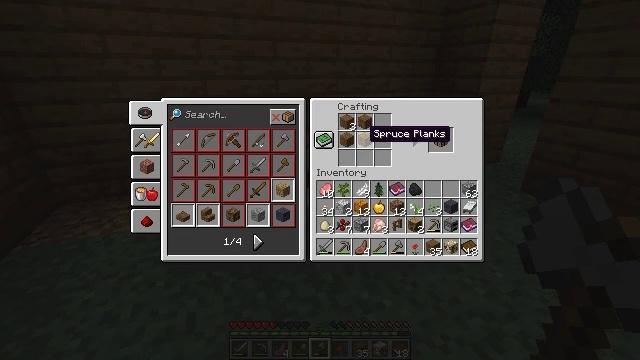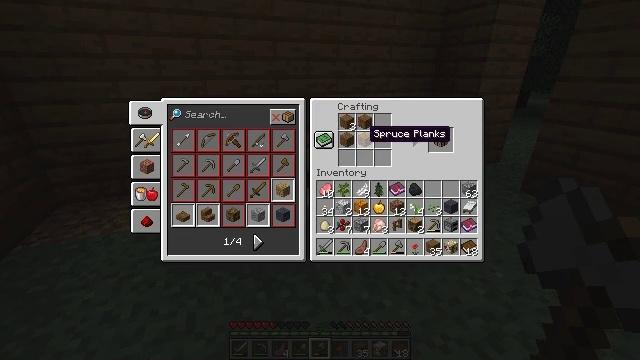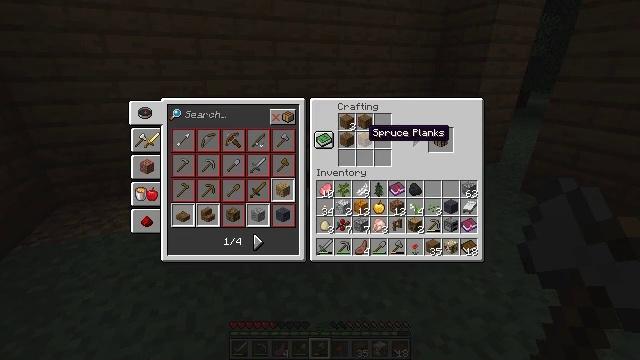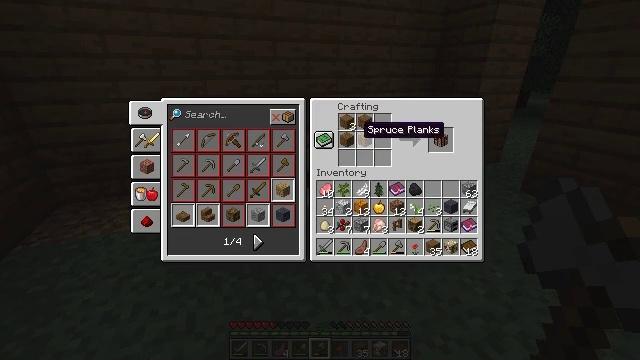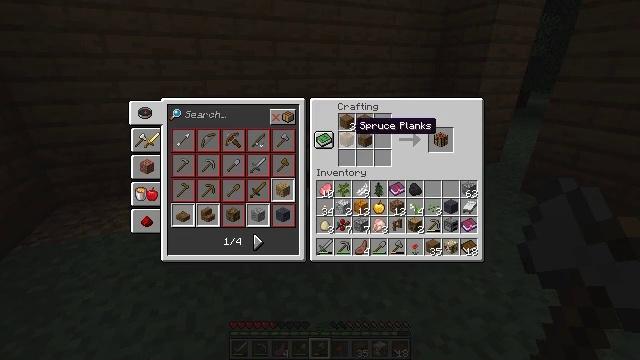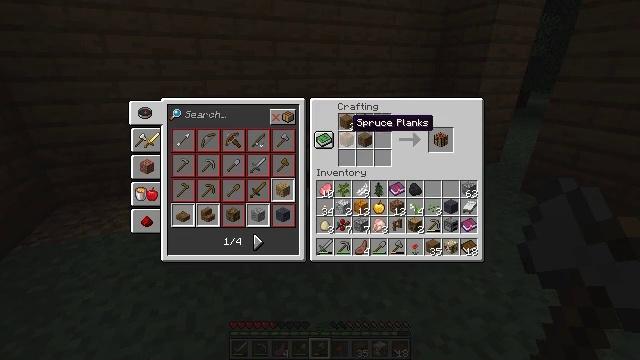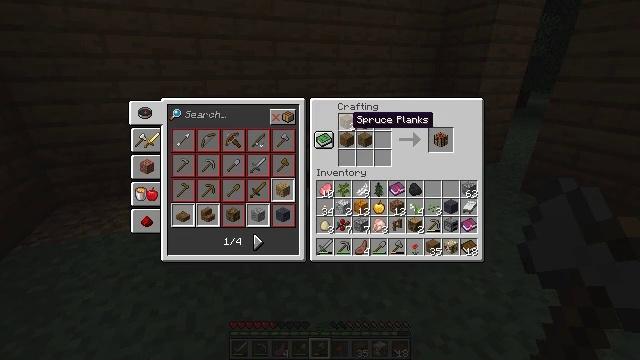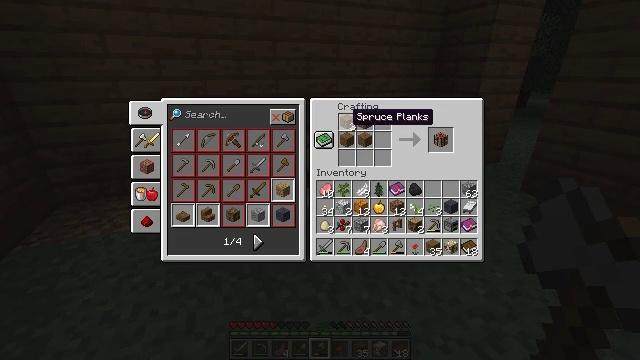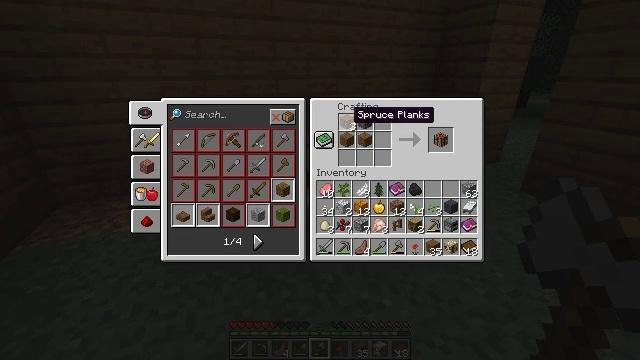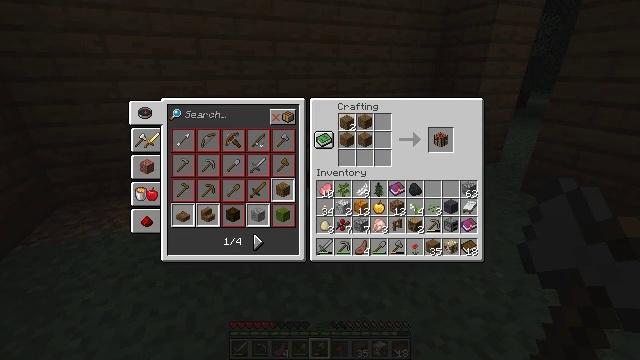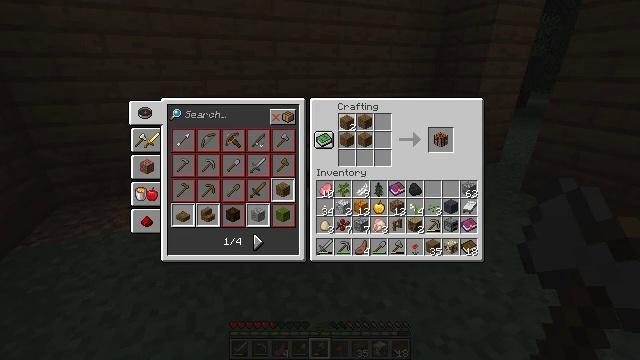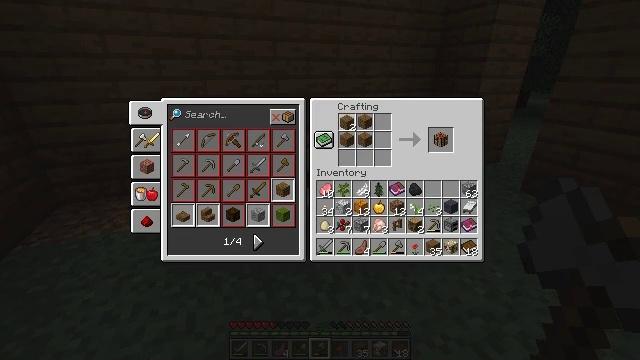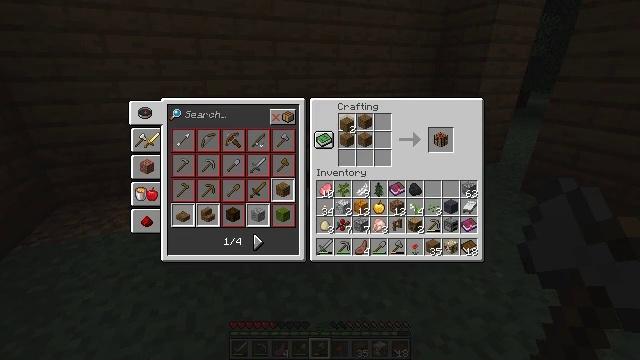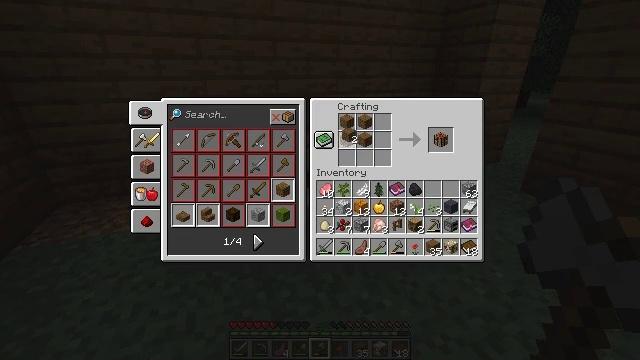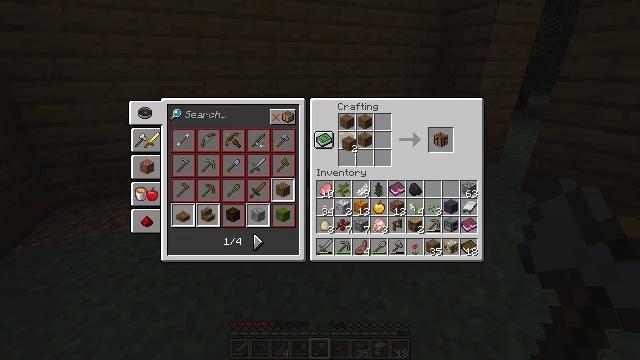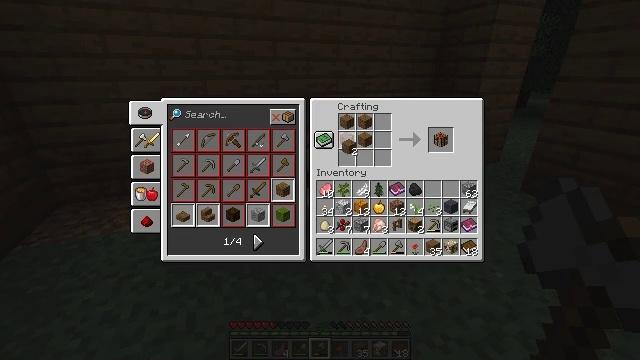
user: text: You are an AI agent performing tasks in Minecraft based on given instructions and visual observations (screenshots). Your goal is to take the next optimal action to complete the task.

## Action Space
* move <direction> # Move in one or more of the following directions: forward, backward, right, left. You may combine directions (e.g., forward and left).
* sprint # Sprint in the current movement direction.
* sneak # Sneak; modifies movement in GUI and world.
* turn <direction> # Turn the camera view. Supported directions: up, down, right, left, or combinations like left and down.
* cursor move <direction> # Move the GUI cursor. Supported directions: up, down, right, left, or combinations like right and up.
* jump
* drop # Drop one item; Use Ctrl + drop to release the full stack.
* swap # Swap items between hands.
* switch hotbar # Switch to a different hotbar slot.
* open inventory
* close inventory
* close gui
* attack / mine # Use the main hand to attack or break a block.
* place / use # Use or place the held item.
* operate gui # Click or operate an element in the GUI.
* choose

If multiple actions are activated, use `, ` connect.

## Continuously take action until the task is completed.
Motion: motion action
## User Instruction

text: Convert spruce planks into a spruce door.
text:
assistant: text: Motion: no_op
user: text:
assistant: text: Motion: no_op
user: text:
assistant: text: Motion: no_op
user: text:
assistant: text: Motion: cursor move left
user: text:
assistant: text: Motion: no_op
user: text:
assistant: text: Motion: no_op
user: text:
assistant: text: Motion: no_op
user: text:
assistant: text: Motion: no_op
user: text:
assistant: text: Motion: choose
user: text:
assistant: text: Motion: choose
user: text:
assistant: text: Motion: choose
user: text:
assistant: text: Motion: no_op
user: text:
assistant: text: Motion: cursor move down
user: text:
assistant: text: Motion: cursor move down
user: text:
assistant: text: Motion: no_op
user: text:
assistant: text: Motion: no_op
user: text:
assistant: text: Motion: no_op
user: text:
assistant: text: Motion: no_op
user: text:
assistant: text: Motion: no_op
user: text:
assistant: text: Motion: no_op
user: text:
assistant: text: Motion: no_op
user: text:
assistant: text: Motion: no_op
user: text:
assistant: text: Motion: choose
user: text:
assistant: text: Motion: choose
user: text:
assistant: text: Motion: choose
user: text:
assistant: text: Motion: no_op
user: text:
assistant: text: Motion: no_op
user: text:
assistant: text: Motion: no_op
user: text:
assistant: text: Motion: no_op
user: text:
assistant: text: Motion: no_op